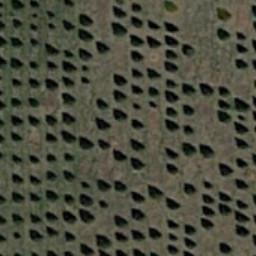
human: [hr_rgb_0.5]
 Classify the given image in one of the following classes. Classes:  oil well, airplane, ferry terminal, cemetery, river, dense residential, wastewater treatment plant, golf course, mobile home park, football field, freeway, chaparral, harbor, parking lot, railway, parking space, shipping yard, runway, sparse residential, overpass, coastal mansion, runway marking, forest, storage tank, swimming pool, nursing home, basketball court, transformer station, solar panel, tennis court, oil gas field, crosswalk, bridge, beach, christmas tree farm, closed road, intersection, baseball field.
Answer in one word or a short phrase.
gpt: christmas tree farm